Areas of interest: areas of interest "Post Office"
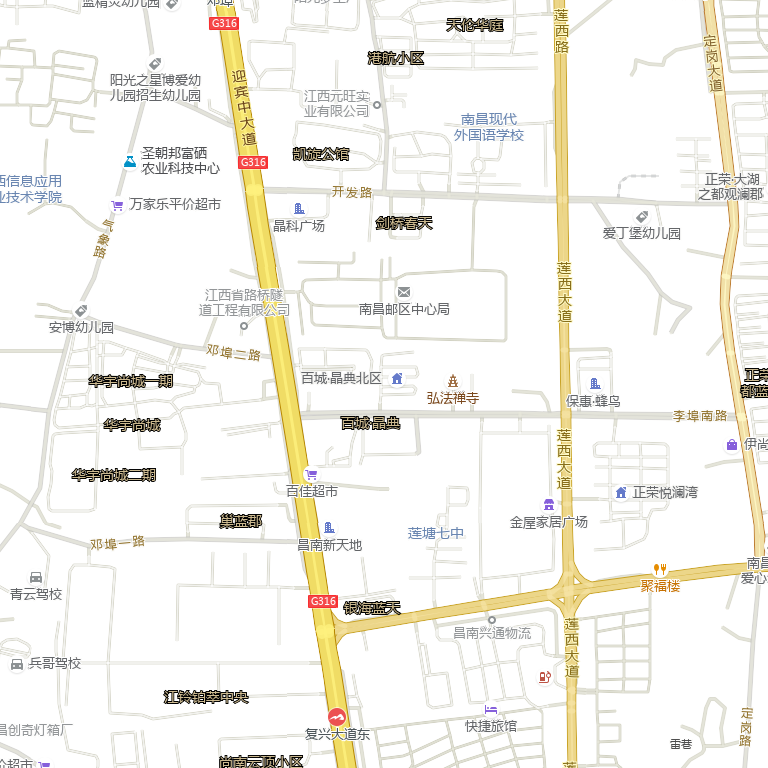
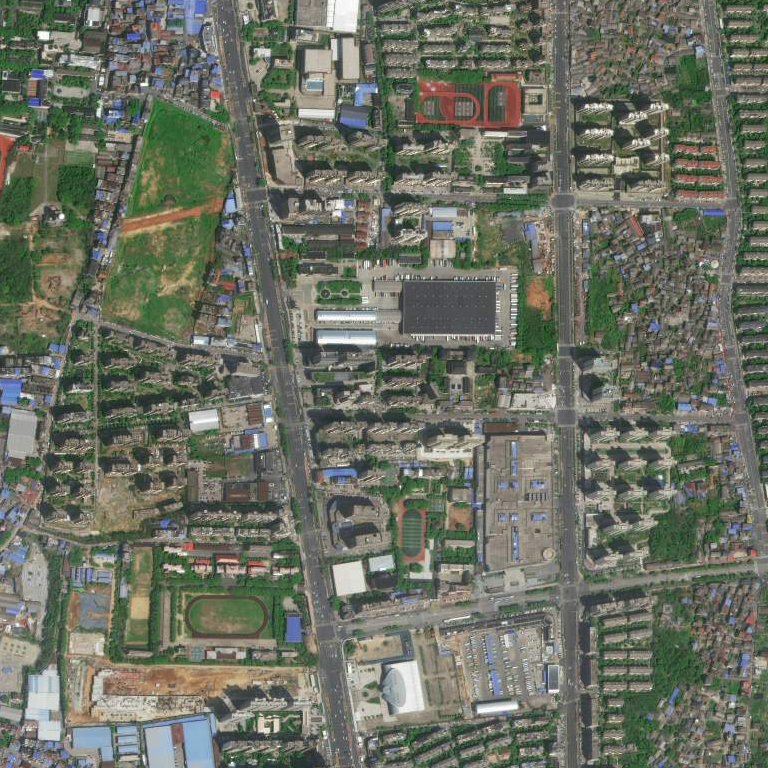